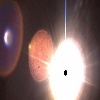
Label: sunburn